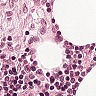
Metastatic tissue present: no